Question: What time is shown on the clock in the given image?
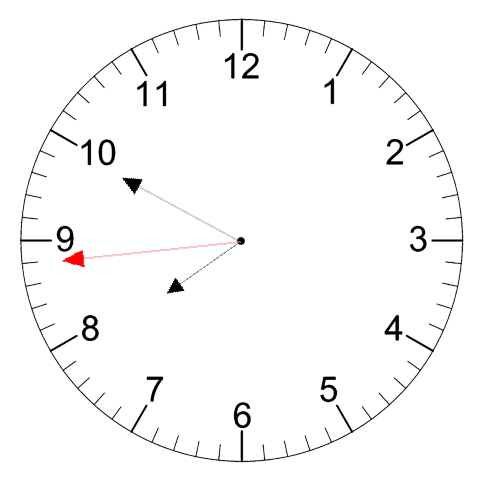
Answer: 07:49:44